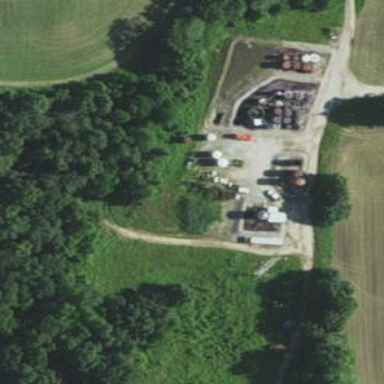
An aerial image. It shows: Storage tank that is man-made.